Interaction volume radius: 5 \u00c5
Interaction volume height: 15 \u00c5
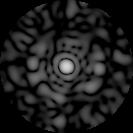
Disorder parameter: 0.8835